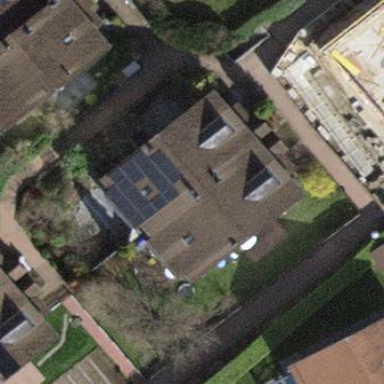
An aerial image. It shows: Simple house.